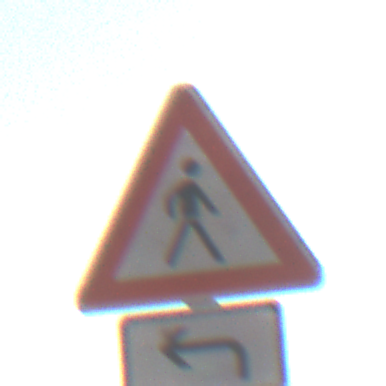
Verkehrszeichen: FussgaengerLinks
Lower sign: RichtungsangabeDurchPfeile2
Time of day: MorningAfternoon
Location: Outdoor (Nature)
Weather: PartlyCloudy
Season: NotSpecified
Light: Natural